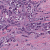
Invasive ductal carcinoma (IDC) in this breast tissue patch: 1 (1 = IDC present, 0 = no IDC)